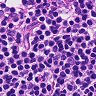
Metastatic tissue present: no